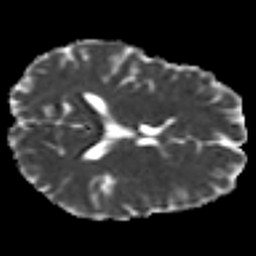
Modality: MD
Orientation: axial
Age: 21
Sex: female
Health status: ill
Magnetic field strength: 3 T
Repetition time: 8.4 s
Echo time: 0.0926 s